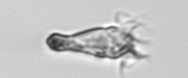
Label: Paratontonia_gracillima